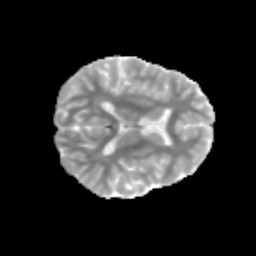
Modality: MD
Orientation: axial
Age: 13
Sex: female
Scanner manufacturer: siemens
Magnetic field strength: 3 T
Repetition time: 3.8 s
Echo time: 0.07 s